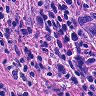
Metastatic tissue present: no